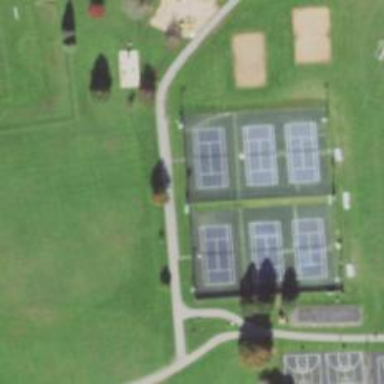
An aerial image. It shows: Tennis court on the leisure land pitch.